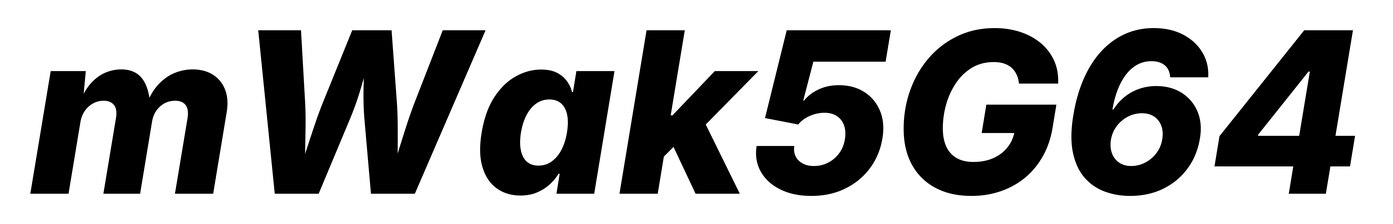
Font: Inter-Italic_ExtraBold_Italic